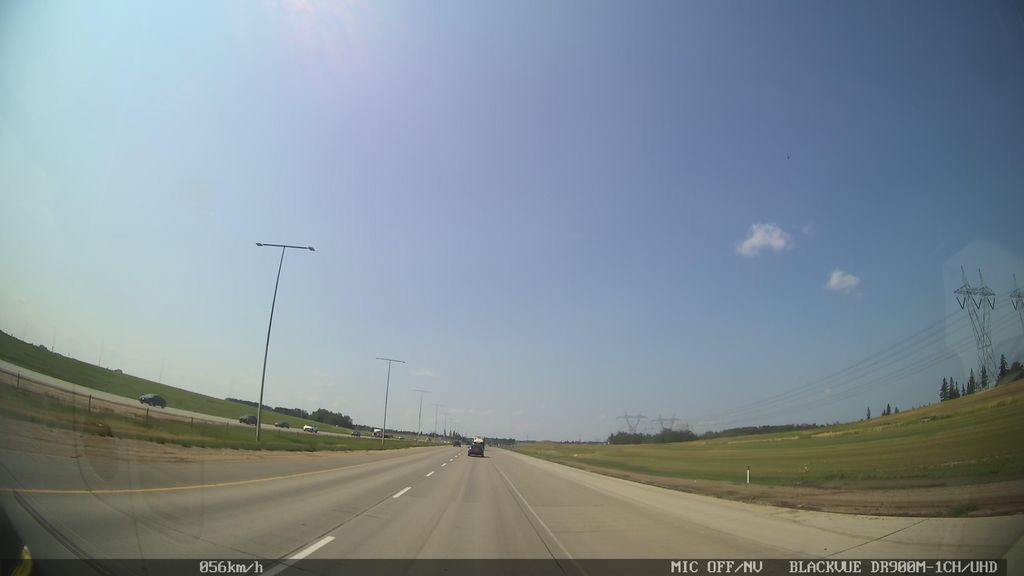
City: edmonton